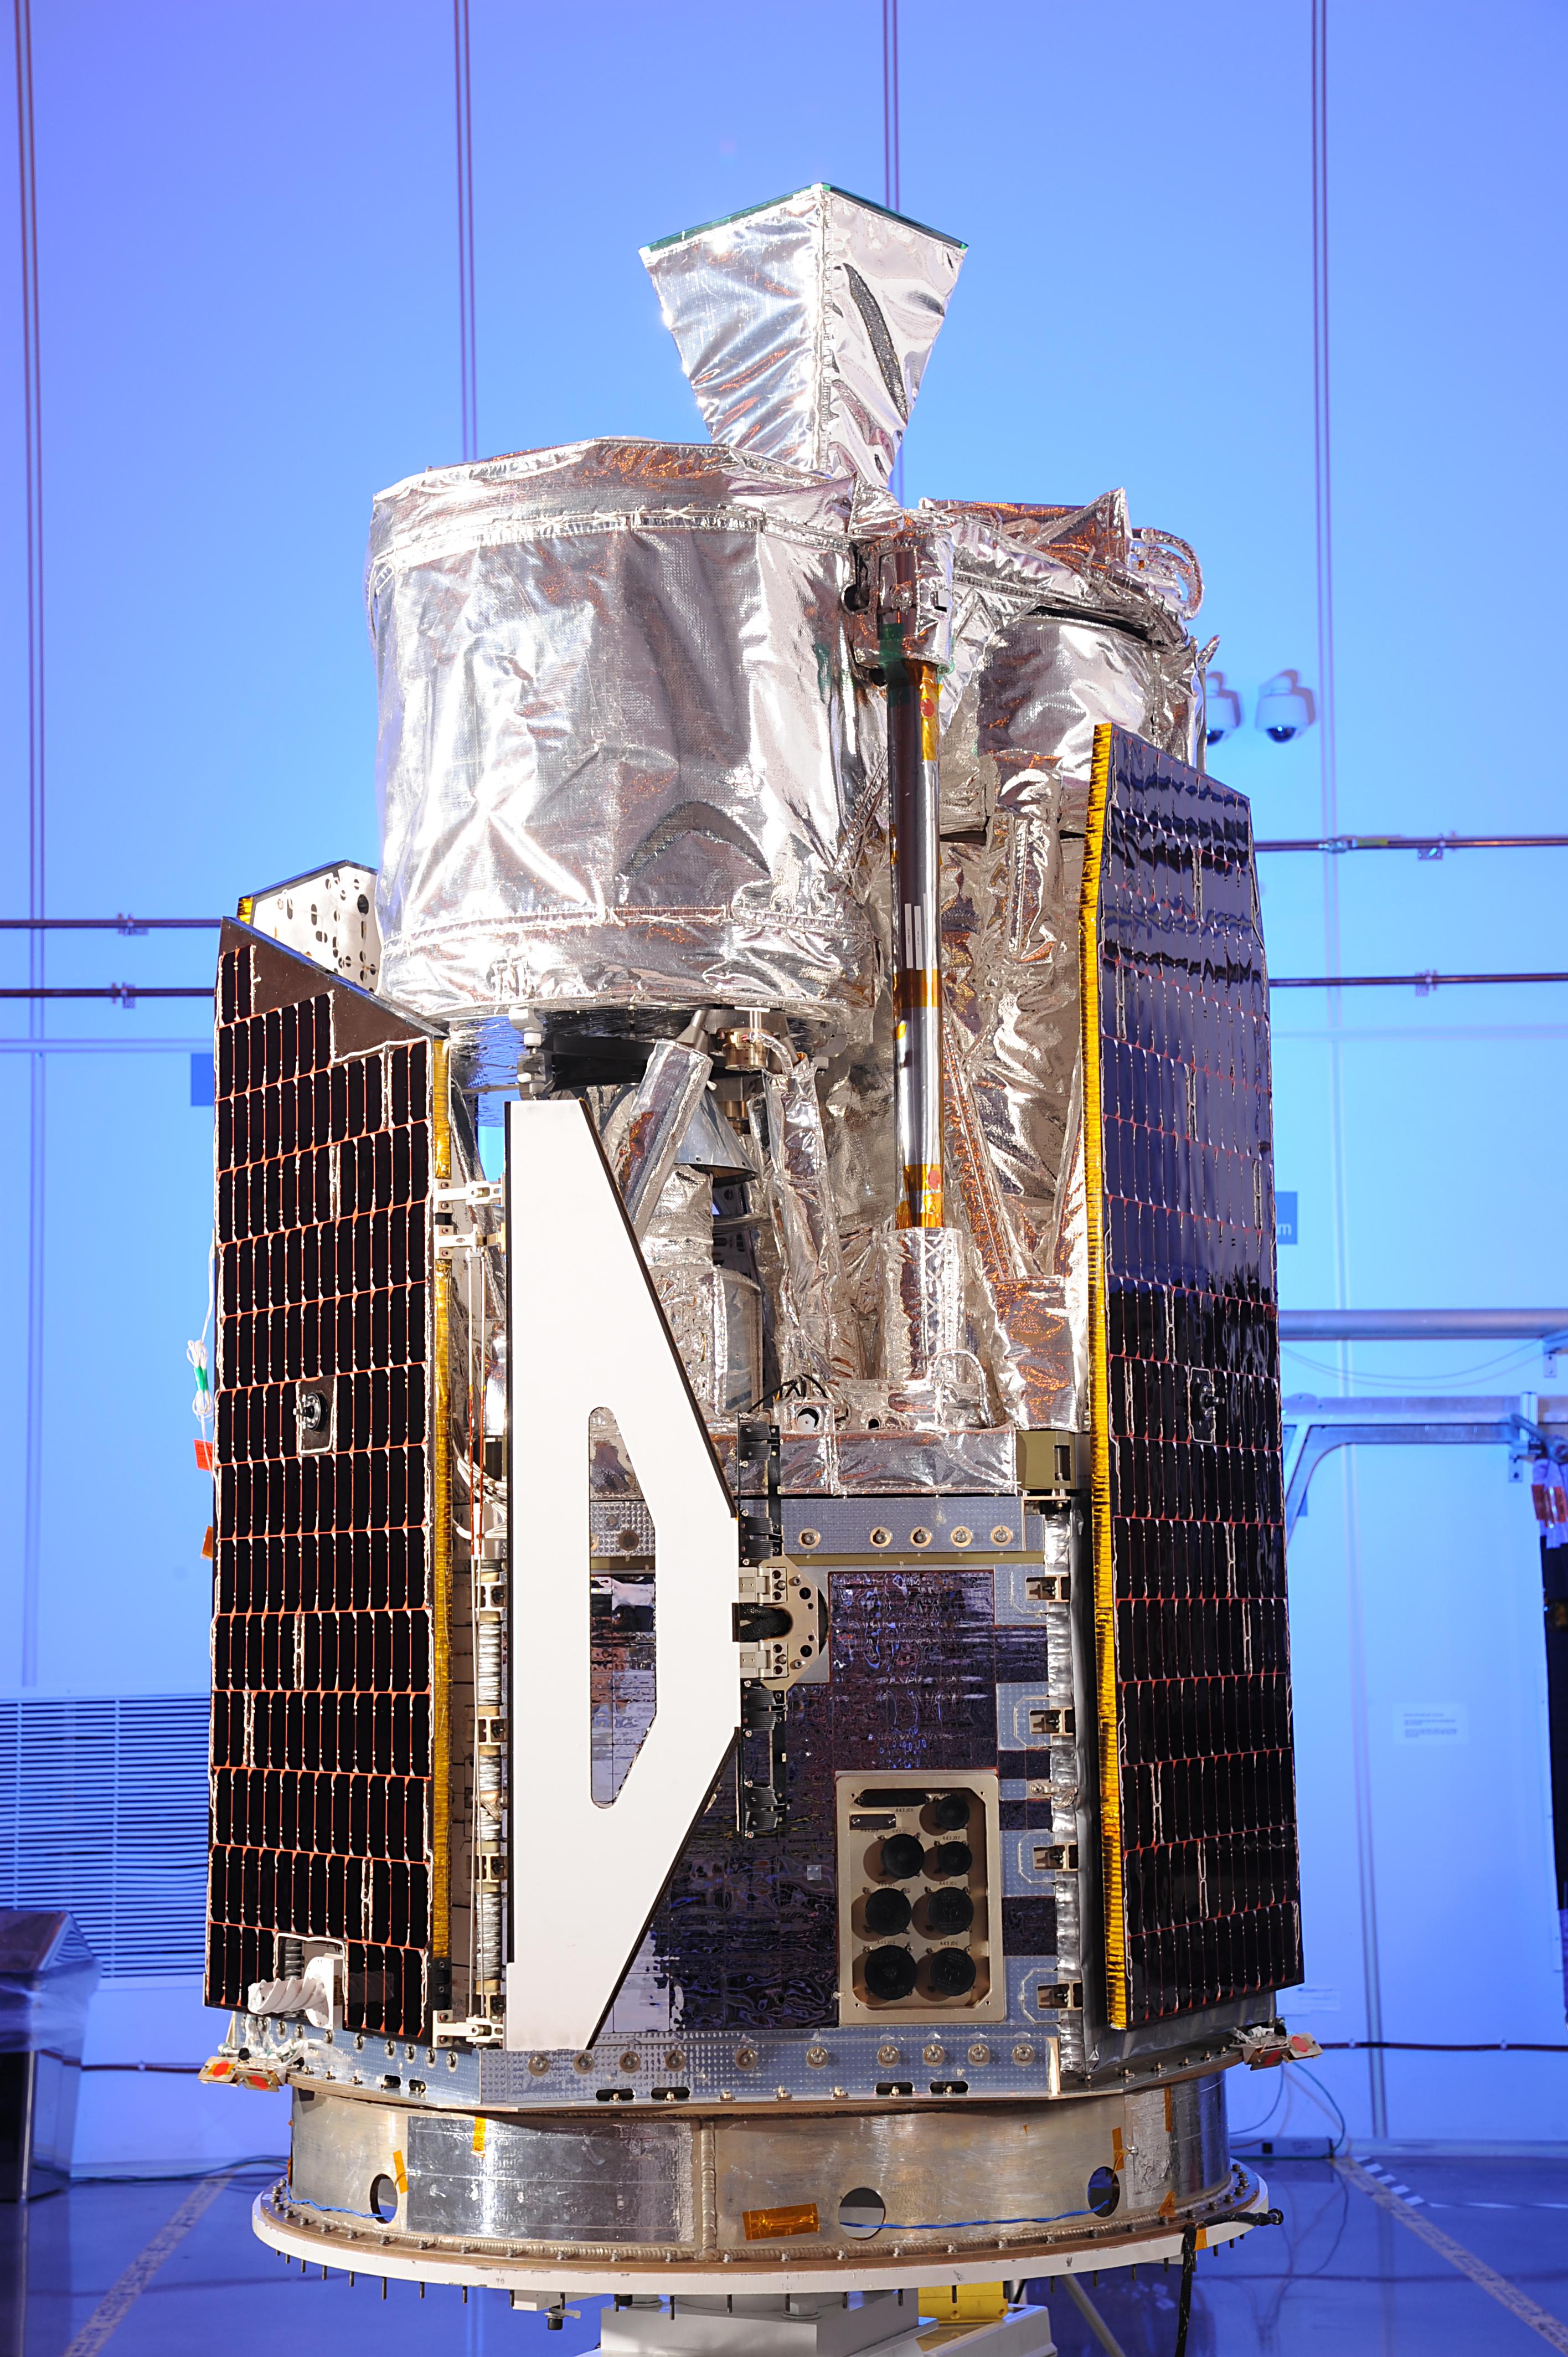
NuSTAR Poses for the Camera NuSTAR